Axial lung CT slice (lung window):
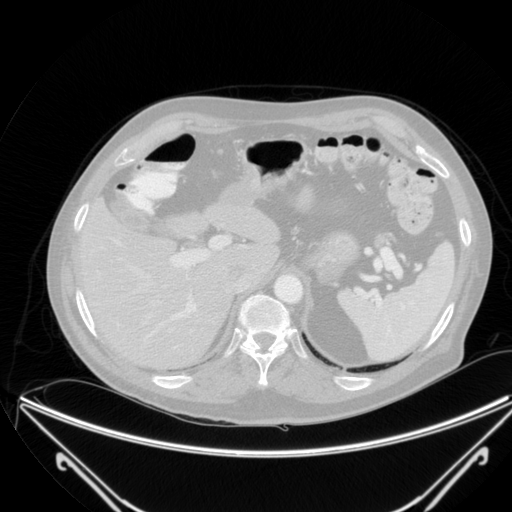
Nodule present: no